【题型】填空题　【知识点】解析几何　【难度】easy
已知 \((x-1)^2 + y^2 = 4\)，则 \(\frac{1}{2}\sqrt{4+2x-2y}+\sqrt{7-2x}\) 的最小值为 \underline{\quad\quad}.
【解答】
【答案】 $\frac{\sqrt{26}}{2}$

【分析】 根据已知条件，将 $(x-1)^2 + y^2 = 4$ 代入 $\frac{1}{2}\sqrt{4+2x-2y}+\sqrt{7-2x}$，将问题转化为圆上动点到定点距离的最值问题。

【详解】 因为
\[
\sqrt{4+2x-2y} = \sqrt{(x-1)^2 + y^2 + 2x - 2y} = \sqrt{x^2 + (y-1)^2},
\]
\[
\sqrt{7-2x} = \frac{1}{2}\sqrt{28-8x} = \frac{1}{2}\sqrt{(x-5)^2 + y^2},
\]
所以
\[
\frac{1}{2}\sqrt{4+2x-2y}+\sqrt{7-2x} = \frac{1}{2}\left(\sqrt{x^2 + (y-1)^2} + \sqrt{(x-5)^2 + y^2}\right),
\]
如图所示，当 $A,P,B$ 三点共线时，距离最短。所以最小值为 $\frac{1}{2}\sqrt{1^2 + 5^2} = \frac{\sqrt{26}}{2}$。

故答案为：$\frac{\sqrt{26}}{2}$。
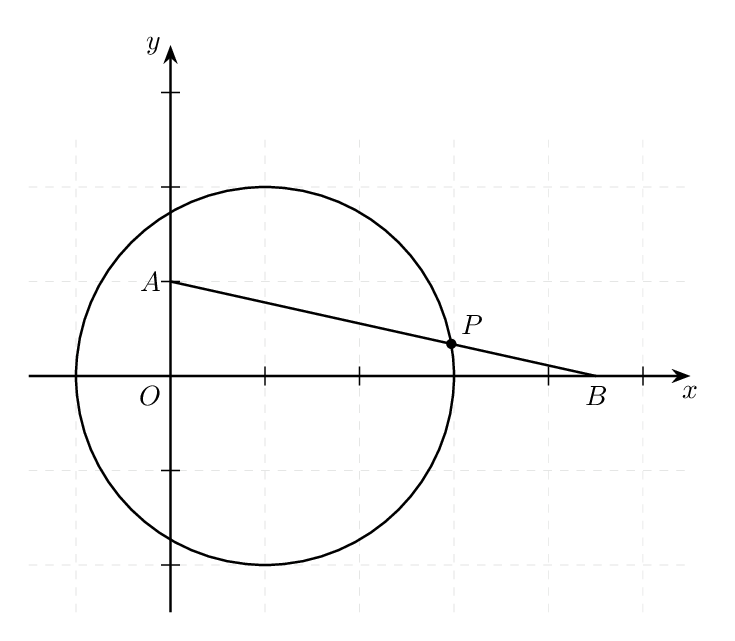